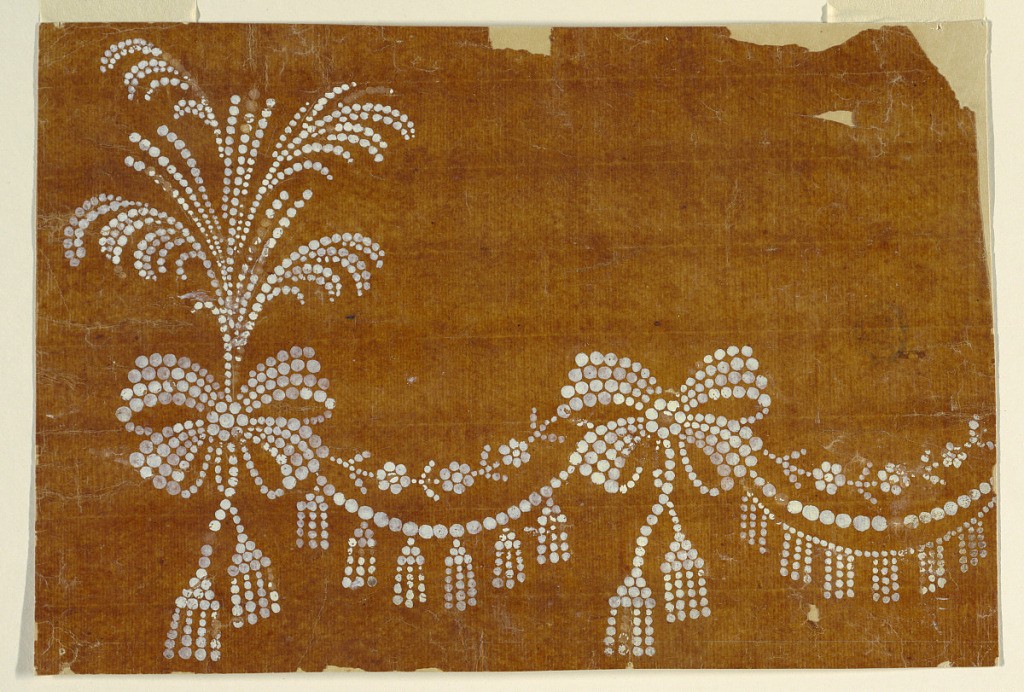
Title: Design for an Embroidered or Woven Border of the "Fabrique de St. Ruf"
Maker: Fabrique de Saint Ruf, Lyon, France
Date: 1800–1825
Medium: White gouache on oily tracing paper
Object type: Drawing
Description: The entire design is composed of disks. The design is a variation of 1920-36-9. Similar nosegays, of which one and the bowknot of another are shown, are c onnected by a festoon of flower boughs and by a chain with tassels. No bottom row.